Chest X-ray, AP view. Patient: 44 years old, sex F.
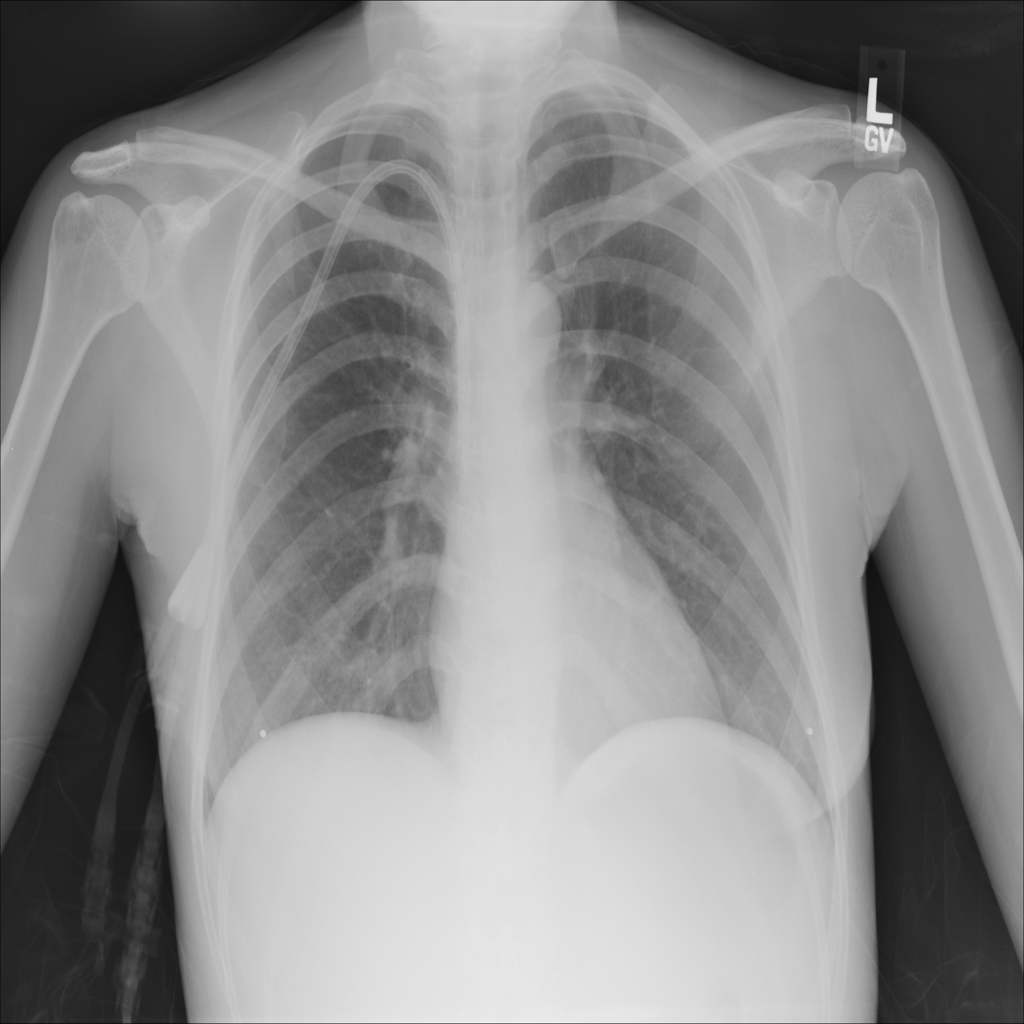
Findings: No Finding